Field crop: maize
Growth stage: 2
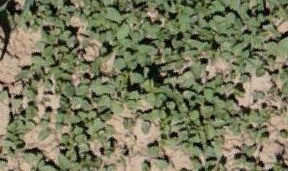
Species: convolvulus